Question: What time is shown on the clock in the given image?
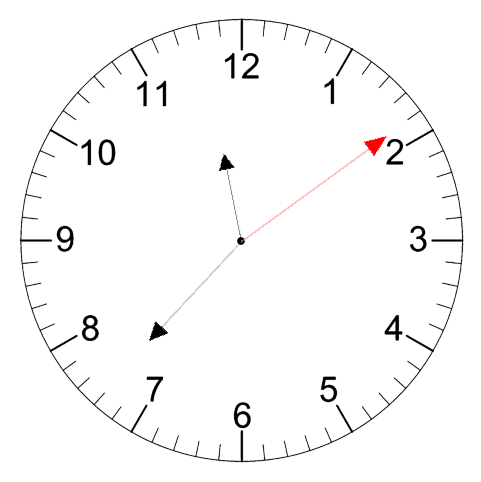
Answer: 11:37:09